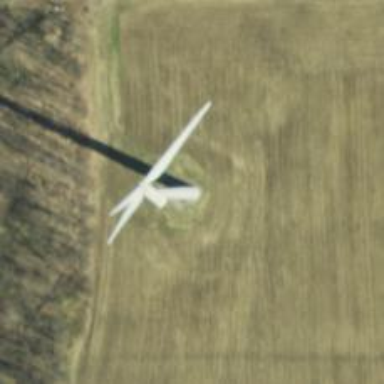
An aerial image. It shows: Wind generator using horizontal axis wind turbines.